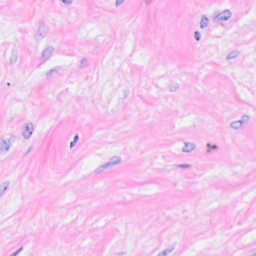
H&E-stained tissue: Breast